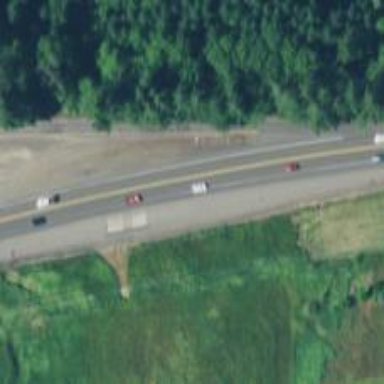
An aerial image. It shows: Trunk highway with asphalt surface. Forward direction is through.